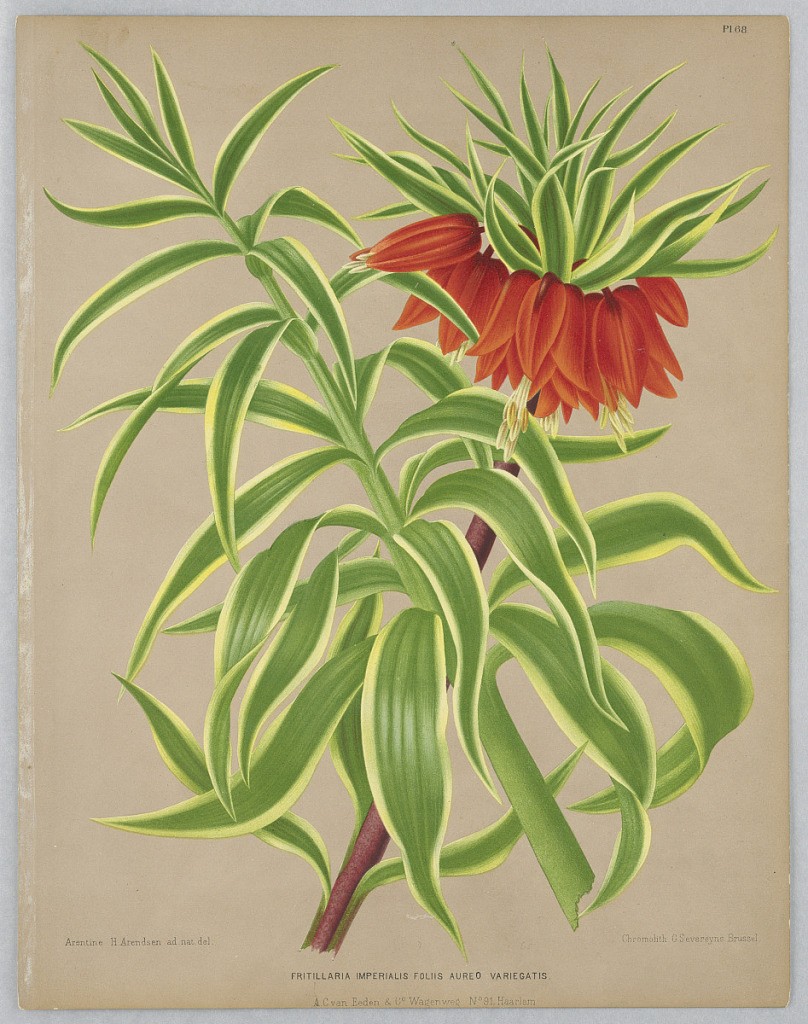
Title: Fritillaria Imperialis Foliis Aureo Variegatis, Plate 68 from A. C. Van Eeden's "Flora of Haarlem"
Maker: Arentine H. Arendsen, Dutch, 1836 - 1915
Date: ca. 1881
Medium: Chromolithograph on paper
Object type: Print
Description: Disbound color plate "Fritillaria Imperialis Foliis Aureo Variegatis" from A. C. Van Eeden's "Flora of Haarlem."